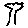
Label: tree